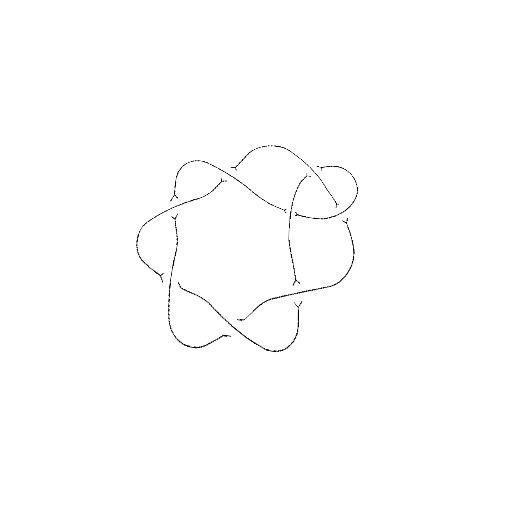
Crossing number: 8